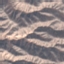
Land use / land cover: HerbaceousVegetation